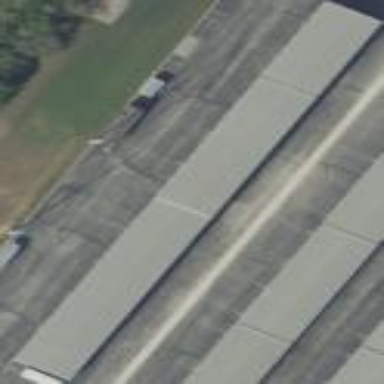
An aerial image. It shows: Storage rental shop located in building.